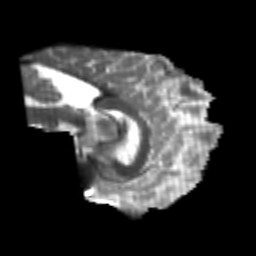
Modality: T2w
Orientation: sagittal
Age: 22
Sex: male
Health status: healthy
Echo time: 0.074 s